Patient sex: M
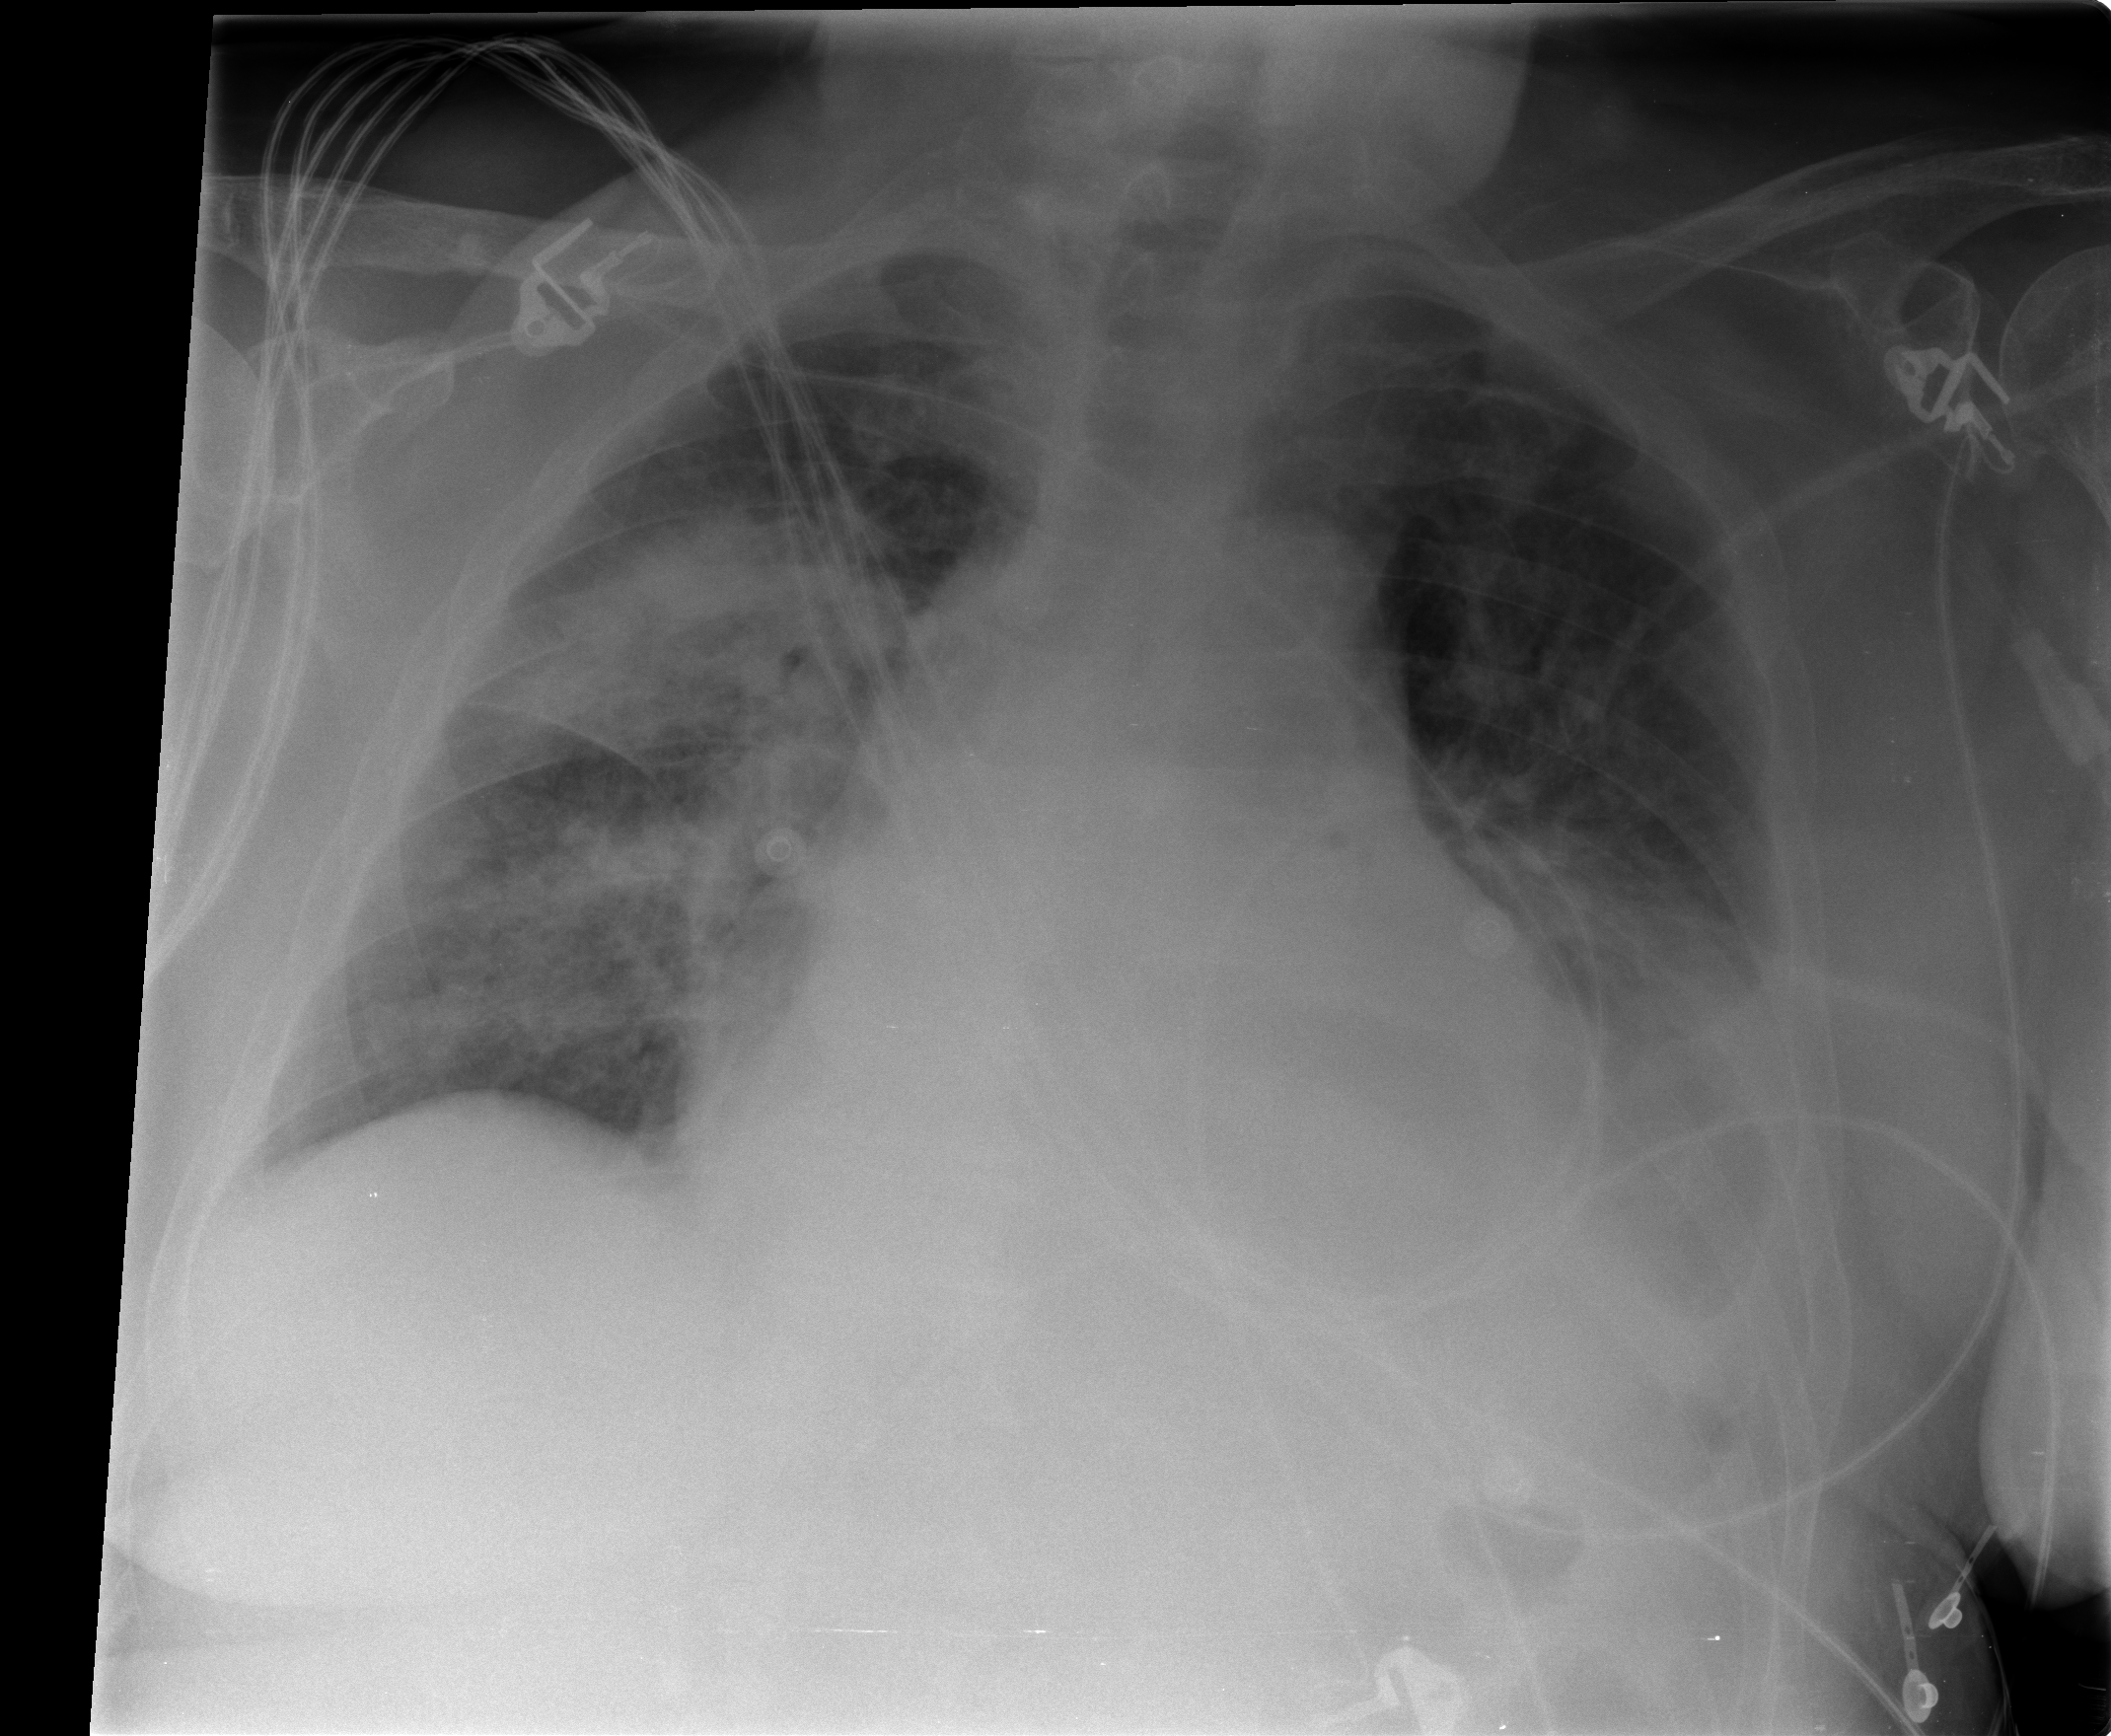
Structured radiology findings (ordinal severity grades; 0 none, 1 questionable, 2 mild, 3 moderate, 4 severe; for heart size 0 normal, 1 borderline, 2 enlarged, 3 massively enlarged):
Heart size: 2
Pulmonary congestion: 0
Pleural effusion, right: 0
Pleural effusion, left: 2
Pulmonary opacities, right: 3
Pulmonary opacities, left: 2
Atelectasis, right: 0
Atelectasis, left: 2